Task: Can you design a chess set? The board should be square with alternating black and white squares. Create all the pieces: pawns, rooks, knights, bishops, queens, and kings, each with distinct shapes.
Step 4750:
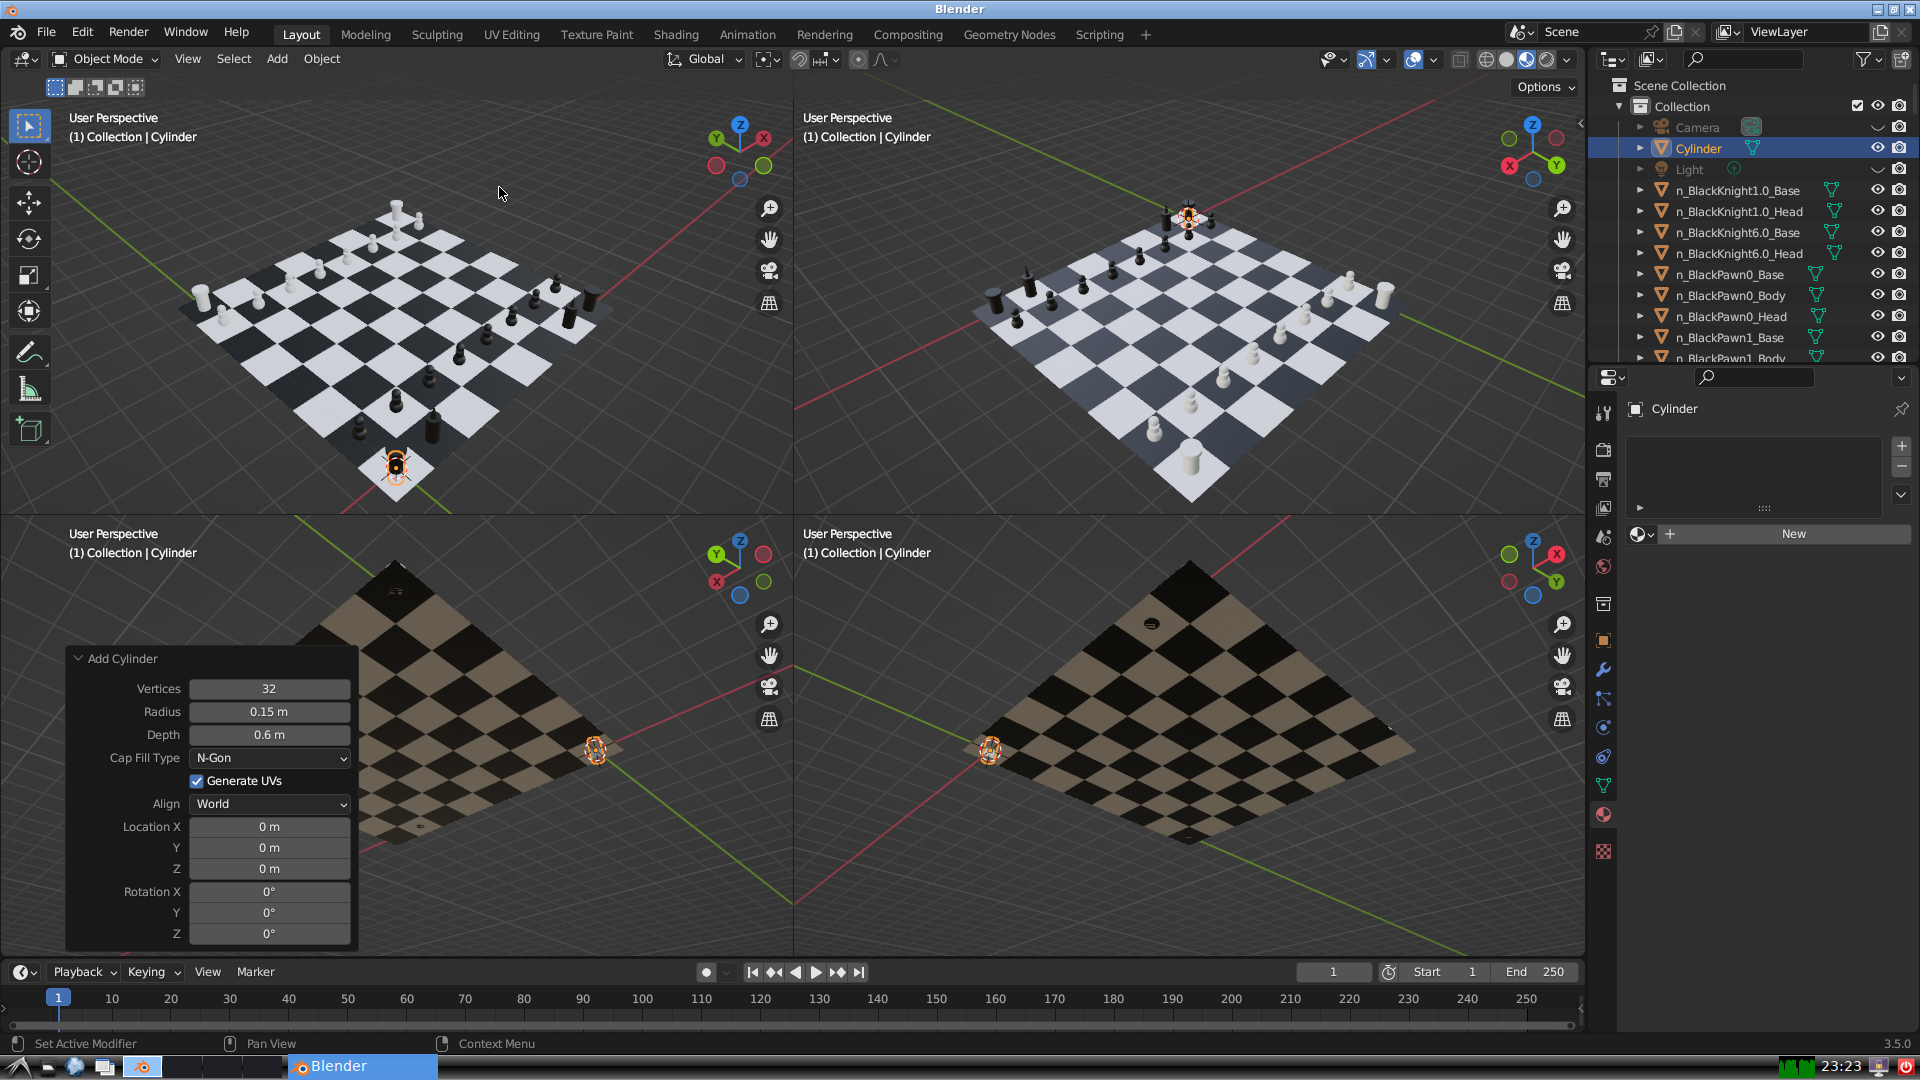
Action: {"mouse_move": [270, 708]}